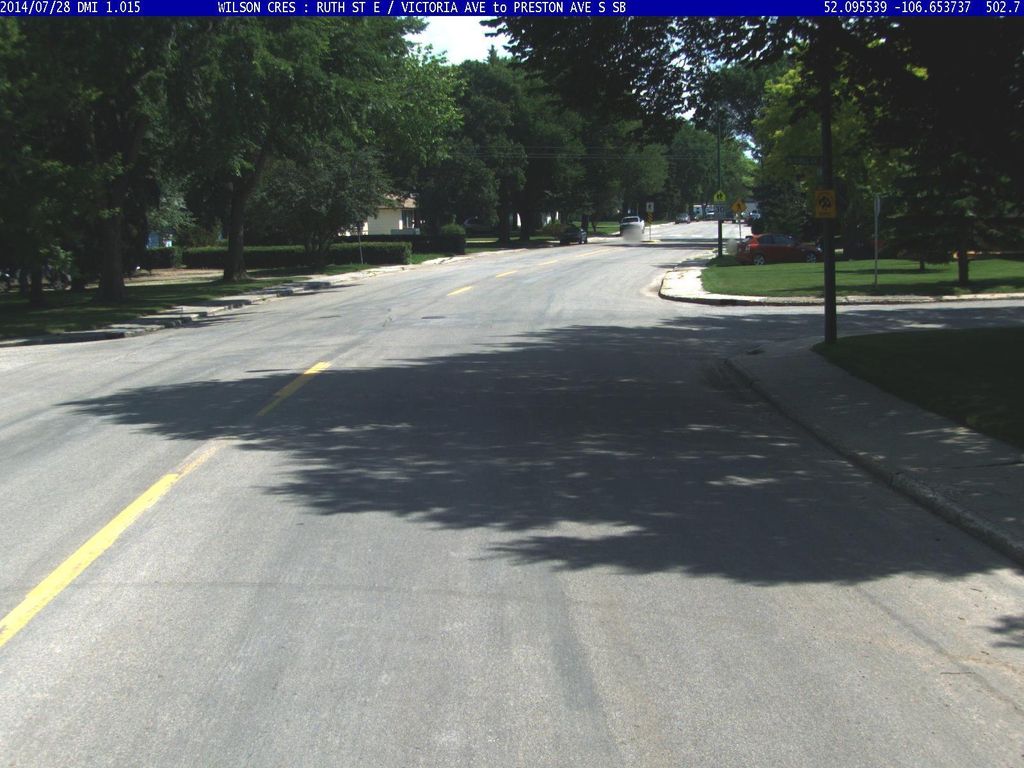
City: saskatoon